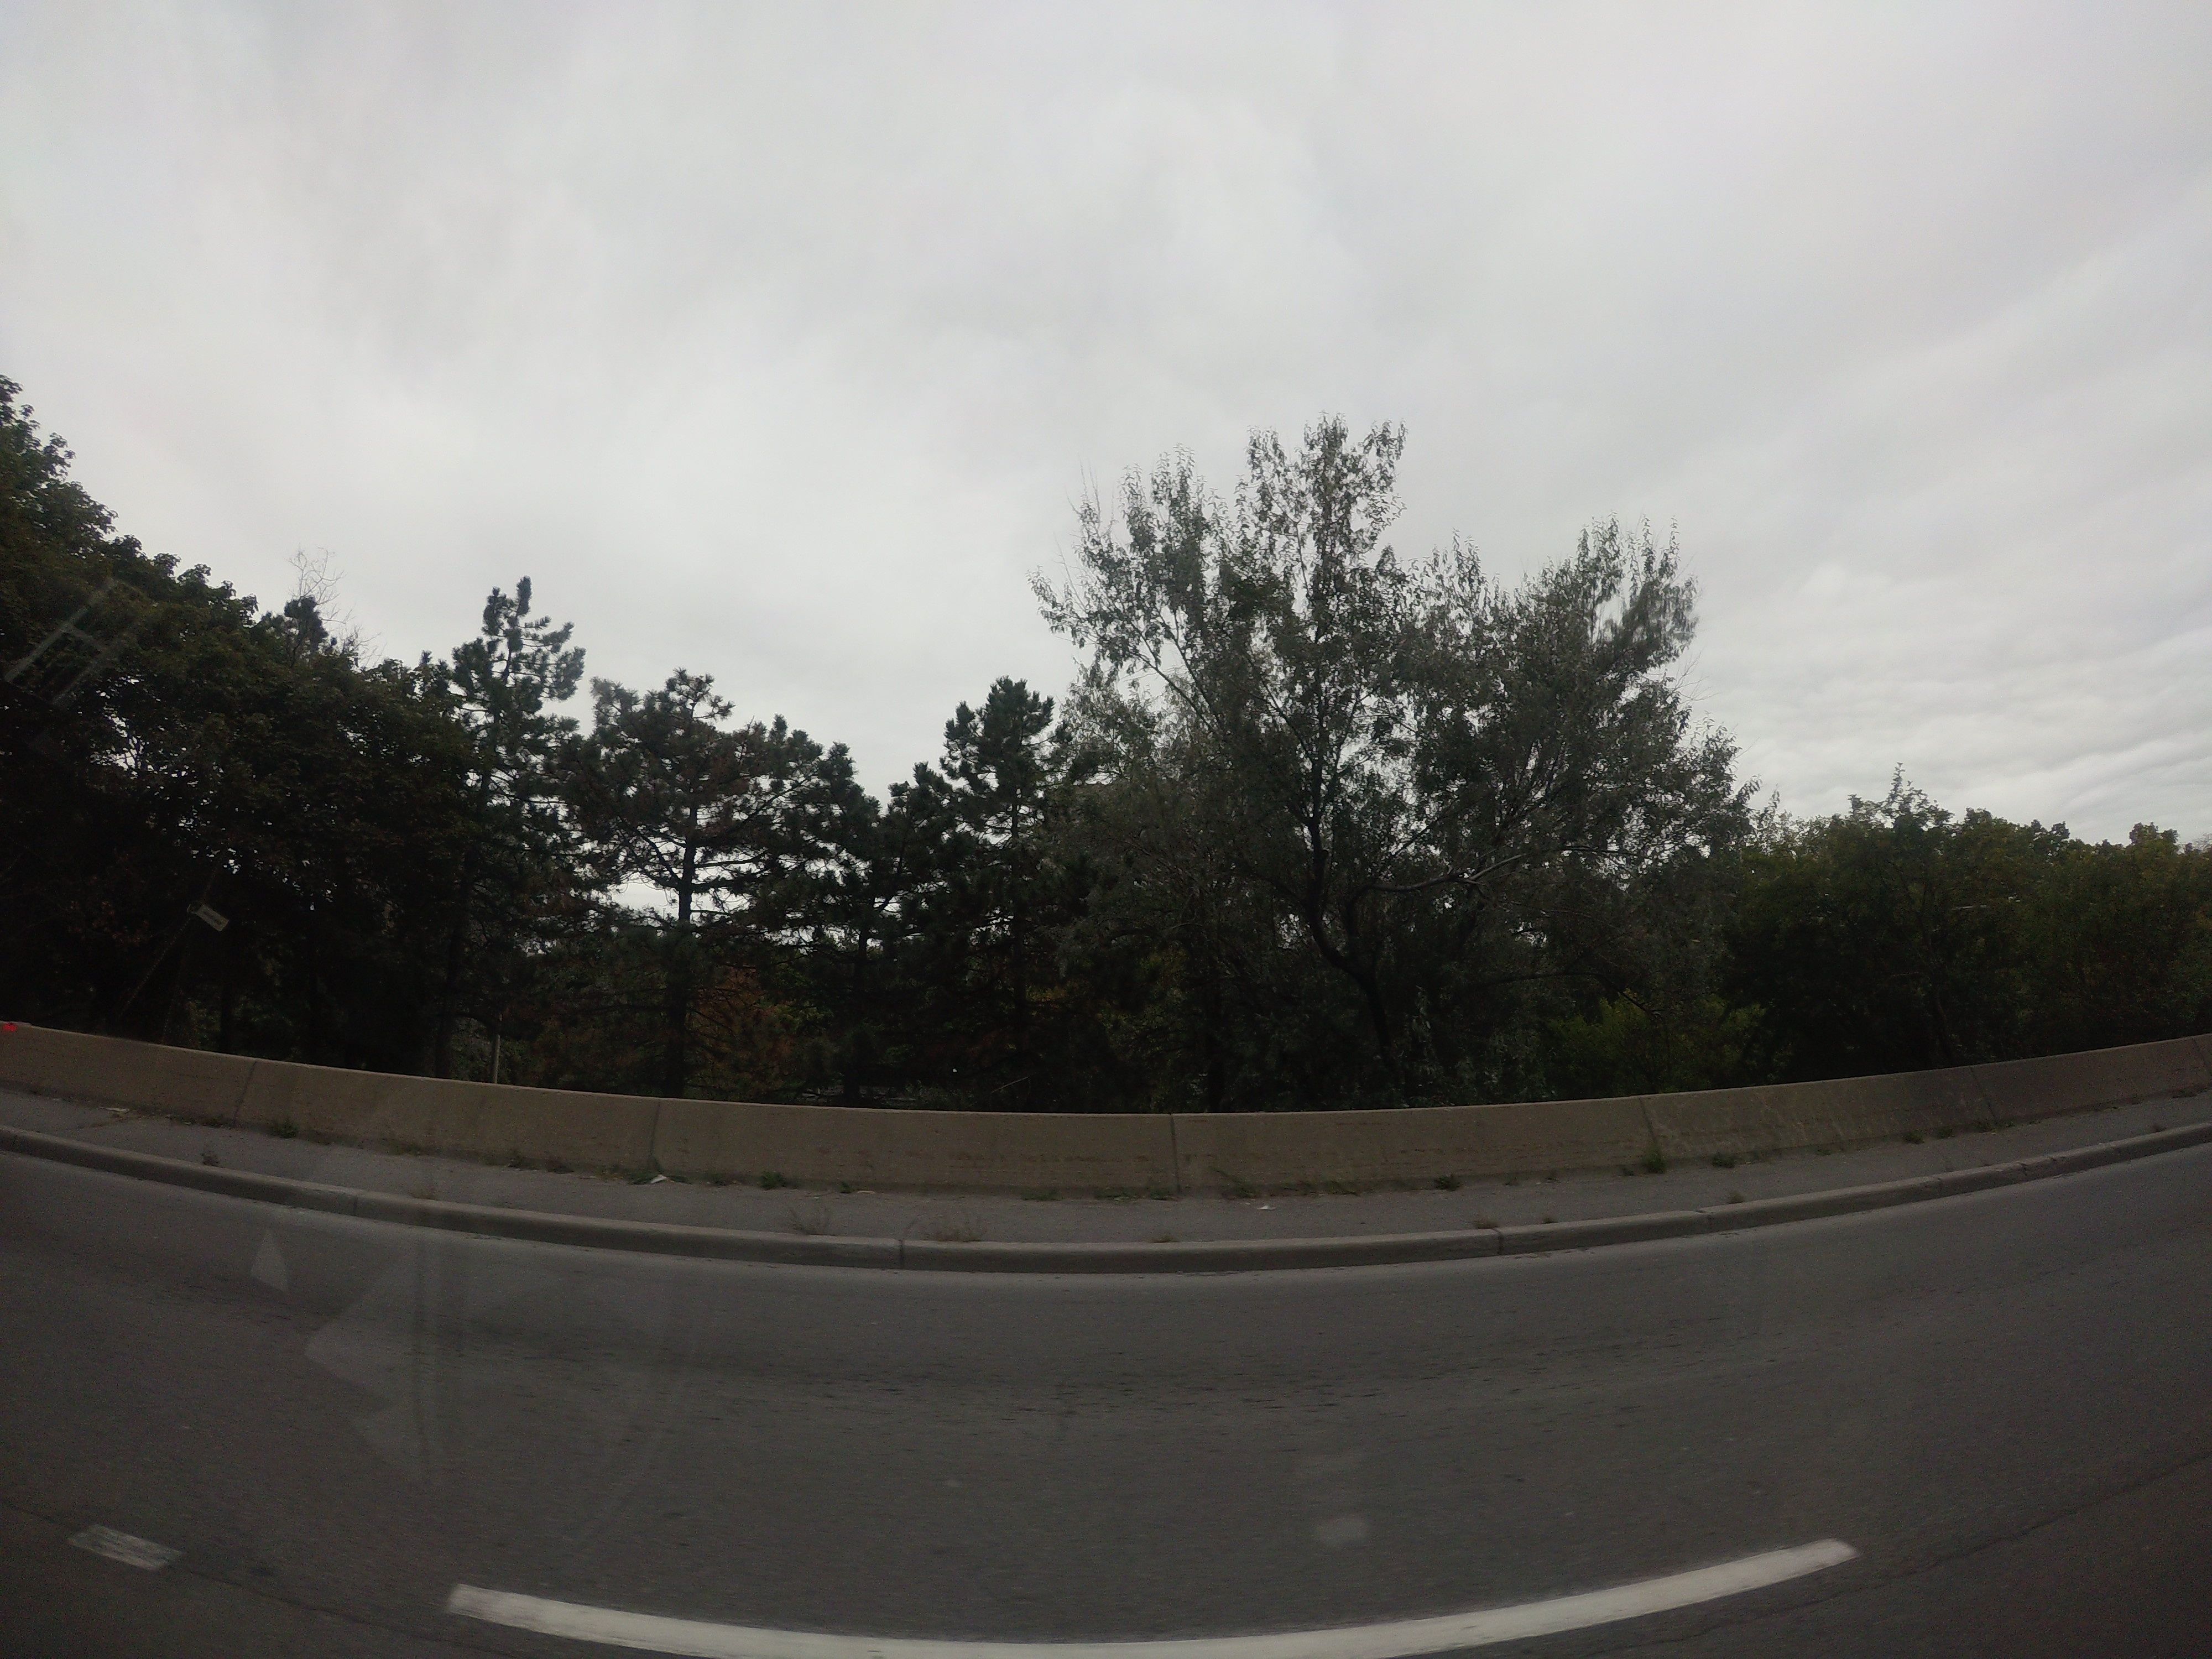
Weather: cloudy
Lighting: day
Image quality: slightly poor
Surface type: driving surface
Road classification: primary, motorway_link
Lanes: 2
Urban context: urban centre
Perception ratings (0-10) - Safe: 0.46, Lively: 2.77, Beautiful: 7.9, Boring: 3.6, Depressing: 4.16, Wealthy: 3.72